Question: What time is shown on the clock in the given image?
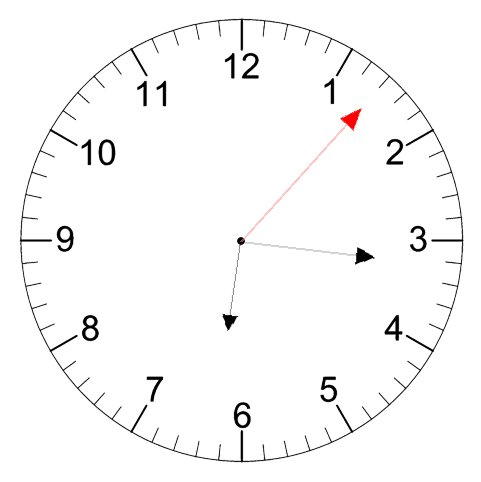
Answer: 06:16:07